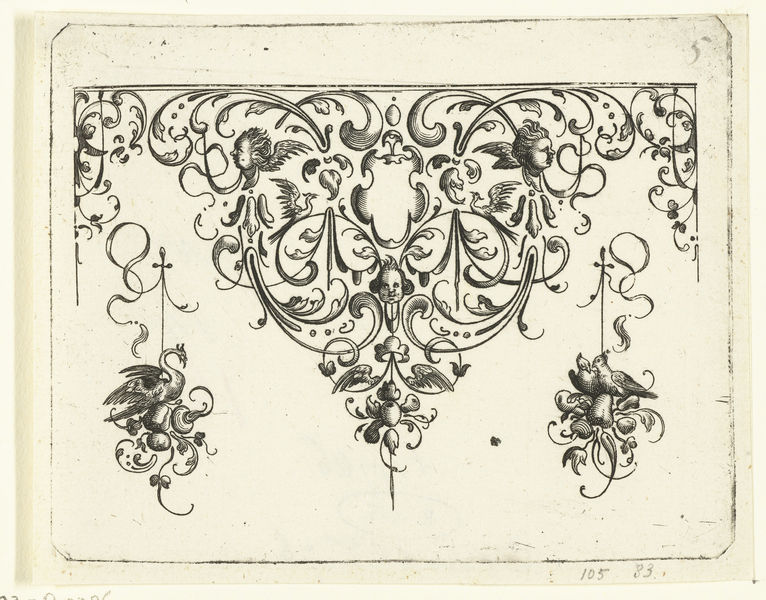
Titel: Spits met een lege cartouche
Künstler: Michiel le Blon
Standort: Amsterdam
Institution: Rijksmuseum
Schlagwörter: flügel, kopf, schwarz, zeichnung, ornament, engel, schwan, grafik, symbole